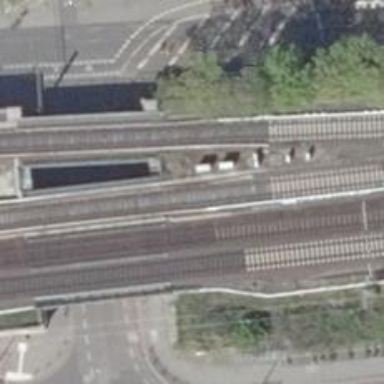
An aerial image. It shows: Bridge for light rail electrified railway.